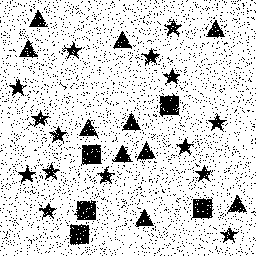
Squares: 5
Triangles: 10
Stars: 15
Total shapes: 30